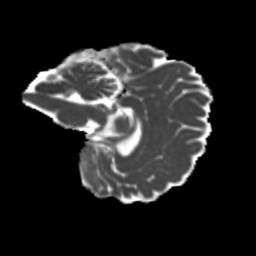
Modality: MD
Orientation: sagittal
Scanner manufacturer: siemens
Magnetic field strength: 3 T
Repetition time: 4 s
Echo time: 0.0594 s